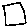
Label: square